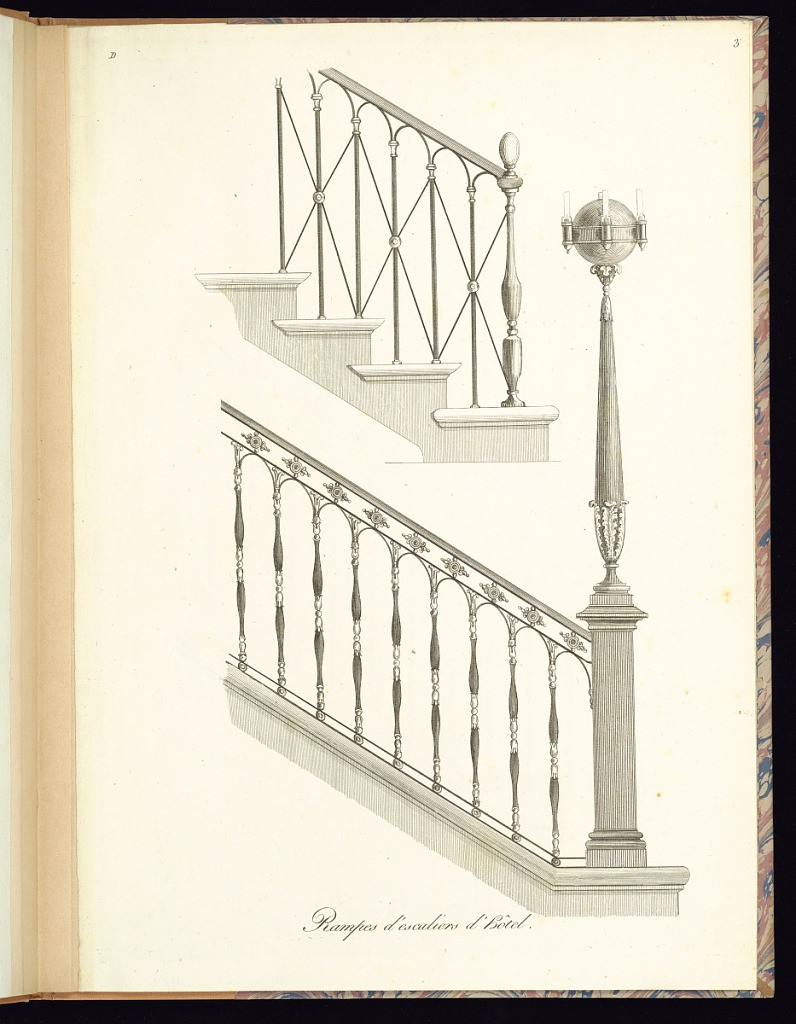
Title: Rampes d’escaliers d’hôtel
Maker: Alexandre Tessier, French, active 1800 – 1830
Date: early 19th century
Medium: Etching and engraving on paper
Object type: Print
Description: Two different designs for staircases featuring scrolling leaves and beads along the balusters and handrails. The column-shaped newel for the lower design is topped with a finial in the shape of a large globe surrounded by candles. The upper design features arched and crossed bands and a simple oval (egg shaped) finial topping the newel. The designs are titled and the plate is numbered.